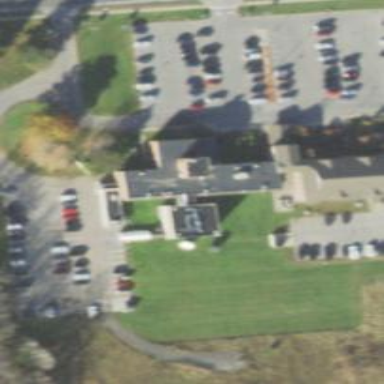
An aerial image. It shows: Hospital building.